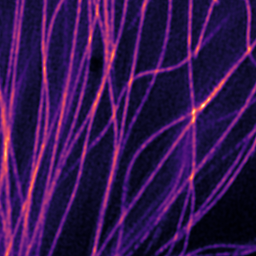
Label: Super-resolution Microtubules image